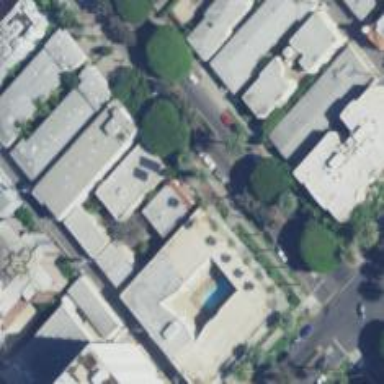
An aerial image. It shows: Residential road with asphalt surface surrounded by residential buildings.